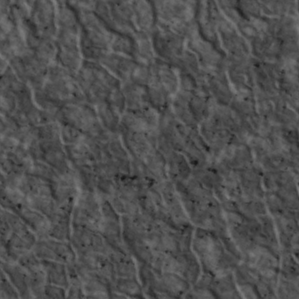
Label: non_frost